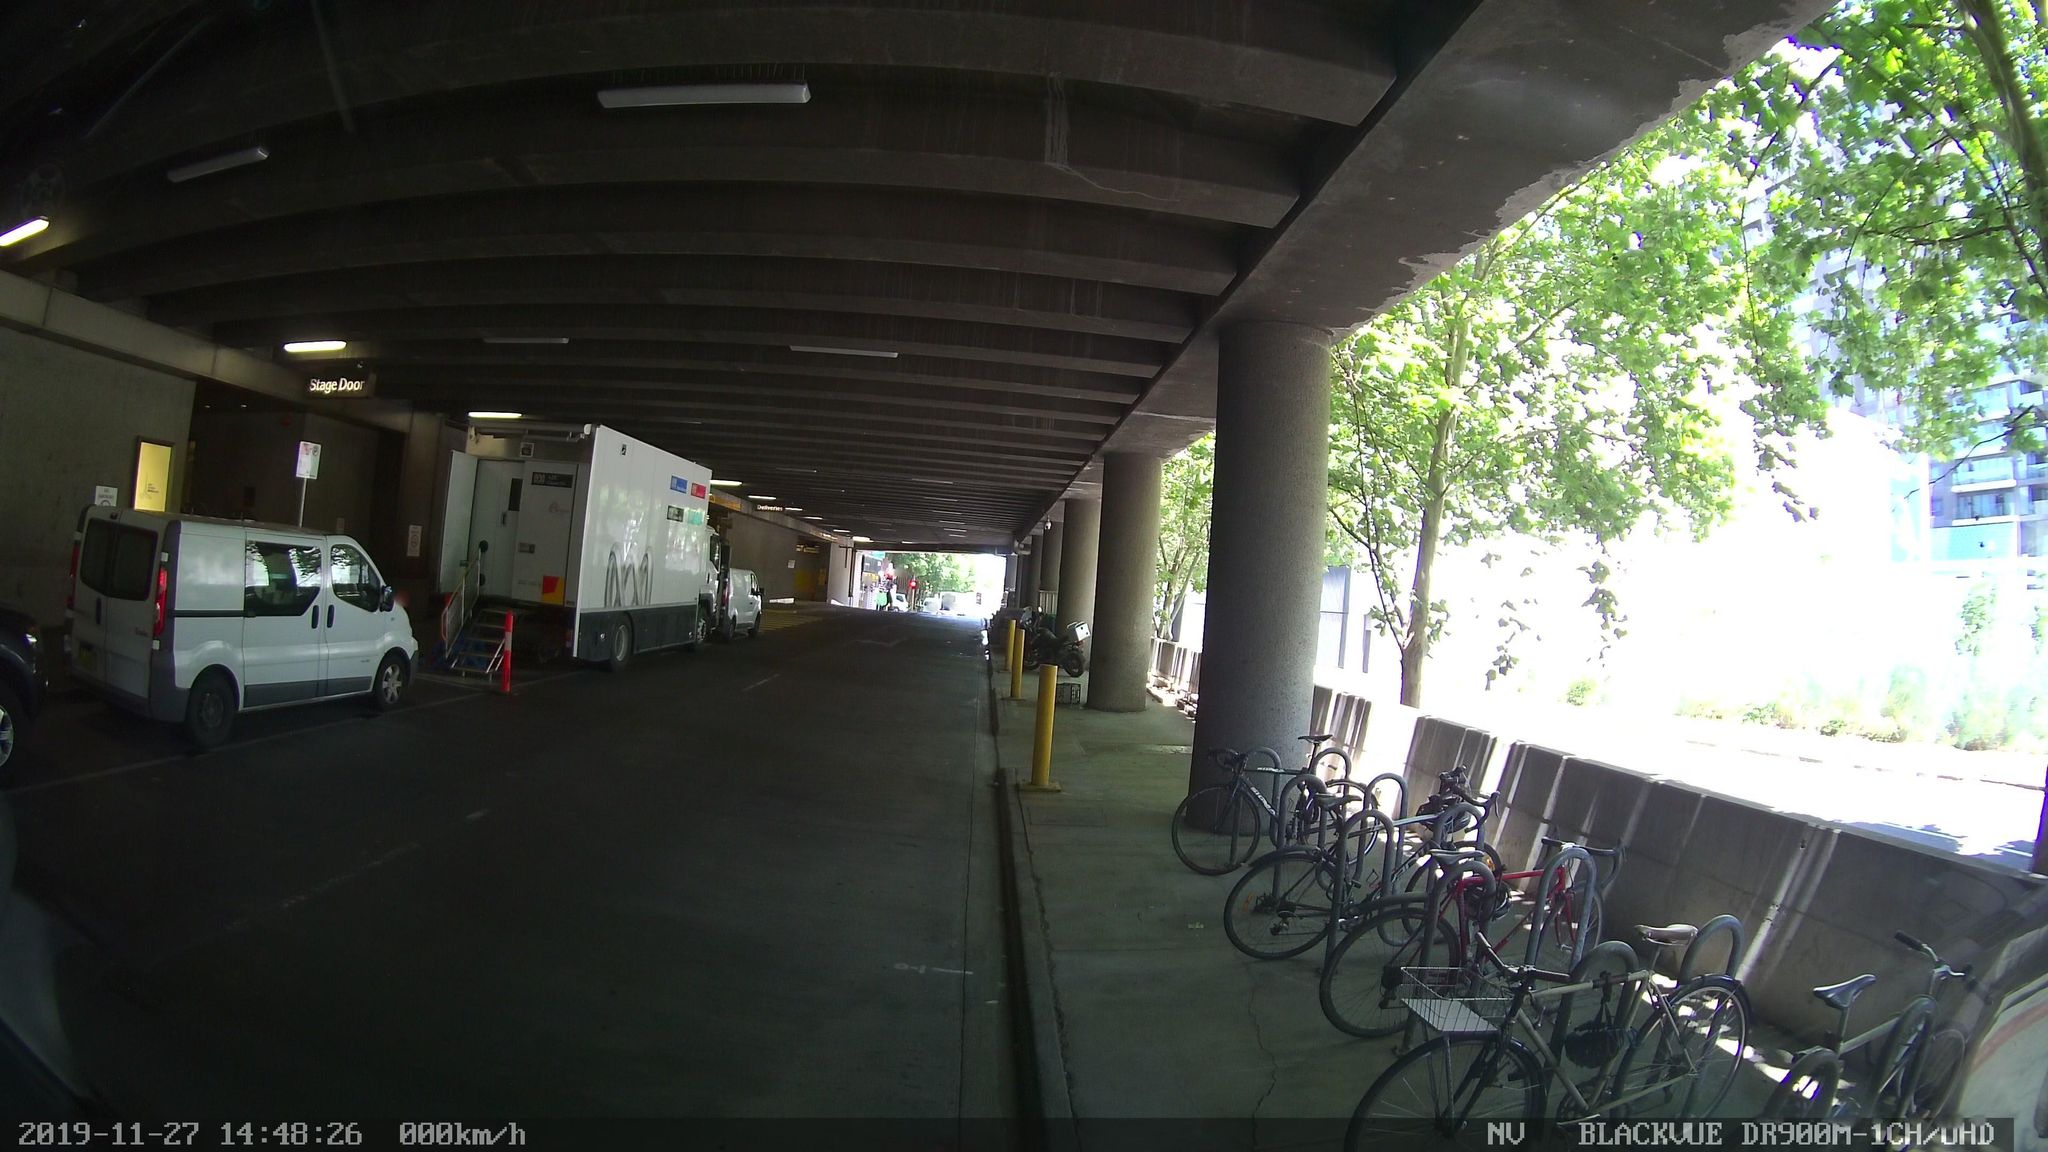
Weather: clear
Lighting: day
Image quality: good
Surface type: walking surface
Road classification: footway
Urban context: urban centre
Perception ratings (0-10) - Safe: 1.64, Lively: 7.04, Beautiful: 3.34, Boring: 3.05, Depressing: 5.68, Wealthy: 0.65